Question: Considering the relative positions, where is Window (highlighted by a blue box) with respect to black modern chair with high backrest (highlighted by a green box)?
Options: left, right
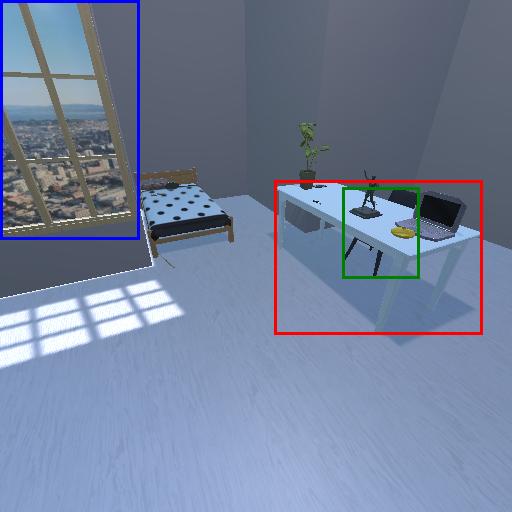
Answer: left